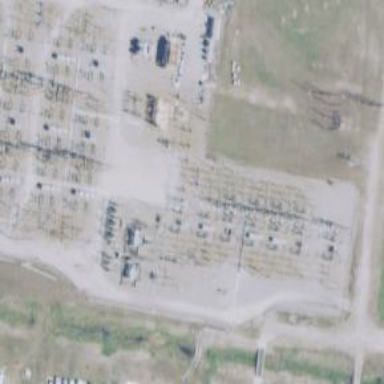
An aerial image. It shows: Switch used for power control.